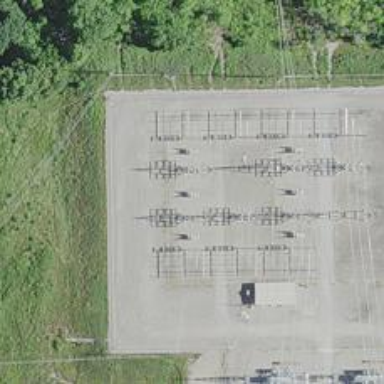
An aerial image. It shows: Switch for power supply.